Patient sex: F
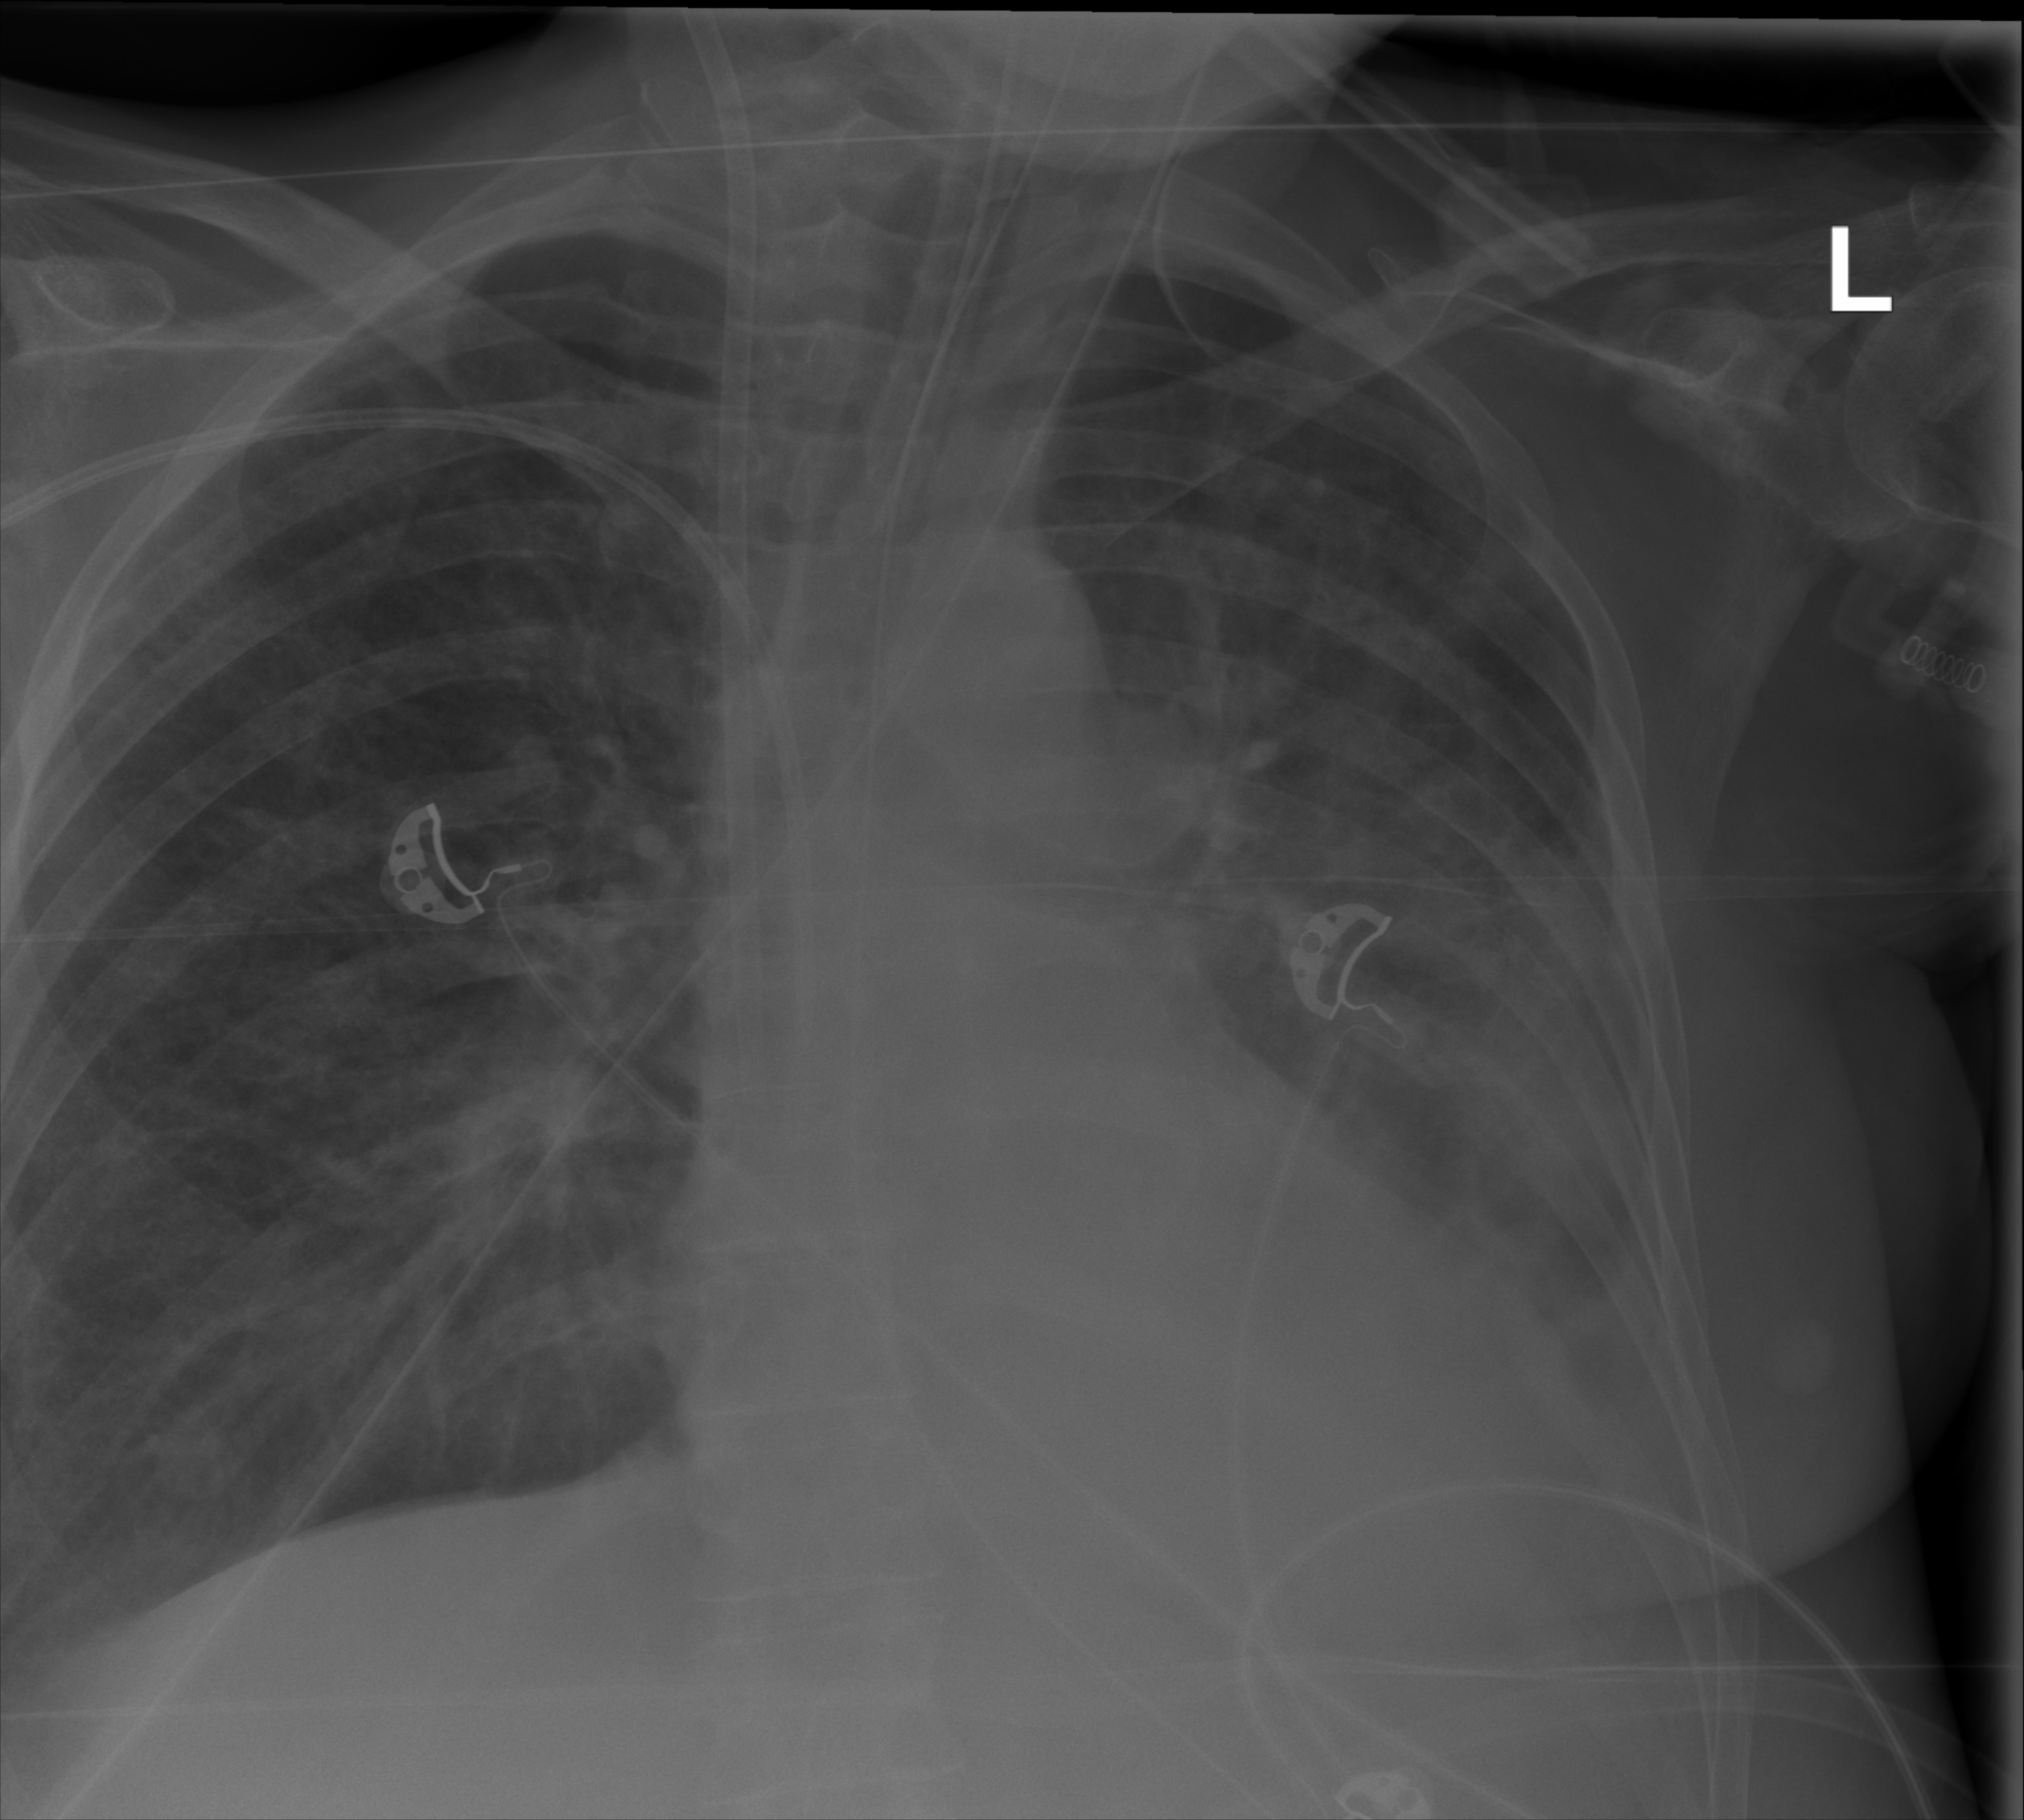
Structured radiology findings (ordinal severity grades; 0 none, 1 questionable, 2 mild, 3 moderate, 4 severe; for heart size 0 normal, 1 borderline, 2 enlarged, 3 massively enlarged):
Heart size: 0
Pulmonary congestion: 0
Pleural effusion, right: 2
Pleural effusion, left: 2
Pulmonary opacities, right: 2
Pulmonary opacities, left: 2
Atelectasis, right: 2
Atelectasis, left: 3